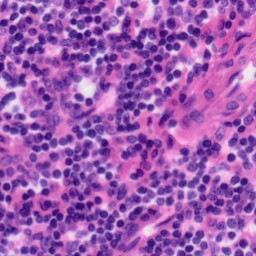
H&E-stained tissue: Tonsil